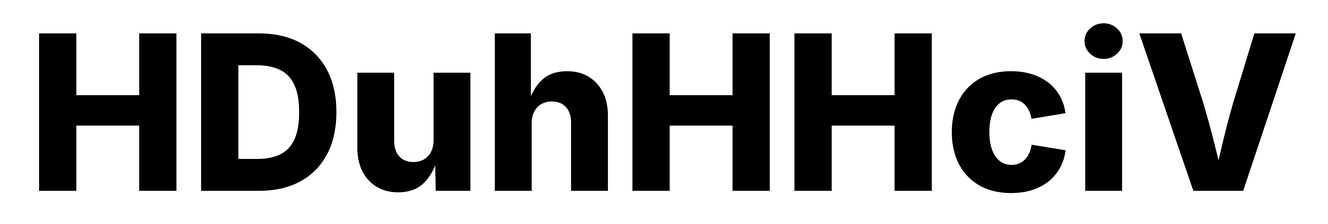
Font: Inter_ExtraBold